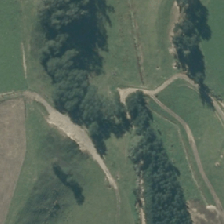
Land cover: deciduous_hardwood